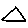
Label: triangle